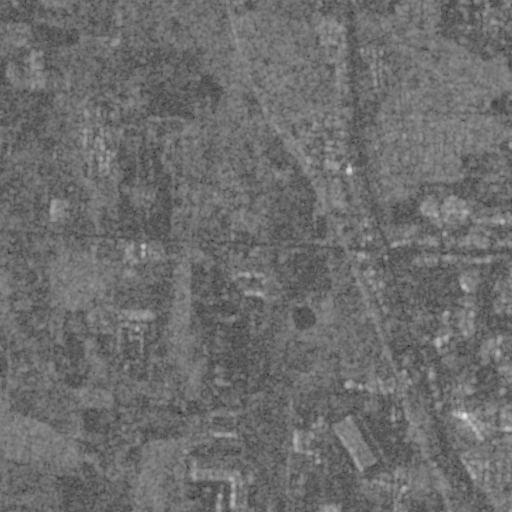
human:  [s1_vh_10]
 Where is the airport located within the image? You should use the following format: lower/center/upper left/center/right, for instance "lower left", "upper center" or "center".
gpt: The airport is located in the lower left of the image.
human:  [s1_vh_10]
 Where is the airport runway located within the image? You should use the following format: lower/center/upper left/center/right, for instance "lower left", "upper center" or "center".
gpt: The airport runway is located in the lower left of the image.
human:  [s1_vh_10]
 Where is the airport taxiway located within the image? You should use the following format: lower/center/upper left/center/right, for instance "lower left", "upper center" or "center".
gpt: The airport taxiway is located in the lower left of the image.
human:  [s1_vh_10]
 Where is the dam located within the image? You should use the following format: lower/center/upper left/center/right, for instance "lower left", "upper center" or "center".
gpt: The dam is located in the center right of the image.
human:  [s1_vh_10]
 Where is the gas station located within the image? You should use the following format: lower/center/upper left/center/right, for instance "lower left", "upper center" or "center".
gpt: The gas station is located in the center right of the image.
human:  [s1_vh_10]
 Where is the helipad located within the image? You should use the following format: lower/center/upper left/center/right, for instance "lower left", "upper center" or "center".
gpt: The helipad is located in the lower right of the image.
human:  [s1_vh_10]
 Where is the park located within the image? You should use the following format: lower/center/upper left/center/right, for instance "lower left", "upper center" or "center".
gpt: The park is located in the right of the image.
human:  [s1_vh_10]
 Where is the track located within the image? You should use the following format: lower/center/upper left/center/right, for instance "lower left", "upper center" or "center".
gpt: The track is located in the upper right of the image.
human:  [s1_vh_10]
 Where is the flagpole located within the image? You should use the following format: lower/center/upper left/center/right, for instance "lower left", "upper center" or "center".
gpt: The flagpole is located in the lower right of the image.
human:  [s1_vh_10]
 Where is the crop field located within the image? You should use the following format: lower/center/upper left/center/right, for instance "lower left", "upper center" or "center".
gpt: There is no crop field in the image.

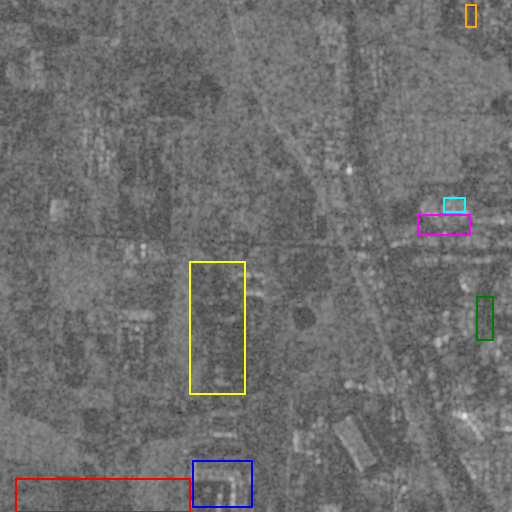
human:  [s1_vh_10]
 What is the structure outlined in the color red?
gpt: The structure outlined in red is an airport.
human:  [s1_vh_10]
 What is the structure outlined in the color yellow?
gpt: The structure outlined in yellow is a crop field.
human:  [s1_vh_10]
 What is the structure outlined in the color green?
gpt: The structure outlined in green is a park.
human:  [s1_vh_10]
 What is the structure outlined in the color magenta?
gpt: The structure outlined in magenta is a parking lot.
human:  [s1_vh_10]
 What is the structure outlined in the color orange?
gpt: The structure outlined in orange is a track.
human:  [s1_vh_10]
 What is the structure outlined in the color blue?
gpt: The structure outlined in blue is a building.
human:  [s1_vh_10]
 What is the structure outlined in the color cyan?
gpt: The structure outlined in cyan is a building.
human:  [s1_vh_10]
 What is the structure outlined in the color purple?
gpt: There is no purple outline.